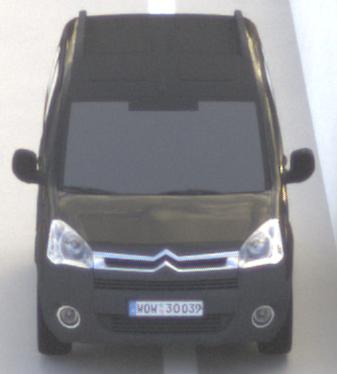
Make: Citroen
Model: Berlingo Kombi VTi 120
Detailed model: Berlingo (II) Kombi
Model produced from: 2009/12
Model produced until: 2012/03
Doors: 5
Color: black
Road condition: dry road
Daytime: morning or afternoon
Contrast: medium contrast